Question: I have a datagridview in my winform. I fill it with sql query. I call the column names like that:

This is my sql query:
'''
SELECT SF.ID, SF.TARIH AS 'TARIH', M.AD AS 'MUSTERI ADI' FROM TABLE1 SF AND TABLE2 M
'''
These column names have Turkish and space characters as you see. When i try to filter datagridview, i use this code:
'''
(datagridview.DataSource as DataTable).DefaultView.RowFilter =
string.Format("'MUSTERI ADI' LIKE '%{0}%'", textbox.Text.ToUpper());
'''
It doesn't work. If i call the column name in sql query like that 'M.AD AS 'MAD'' and in code like that '"MAD LIKE '%{0}%'"' it works. But i need to call column name as ''MUSTERI ADI''. How can i do that? Thx for any help.
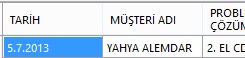
Answer: At last i found it. The filtering is similar to work with sql queries. If there is space characters only need to add '[' and ']' characters to column name. In my case, this works perfectly:
'''
(datagridview.DataSource as DataTable).DefaultView.RowFilter =
string.Format("[MUSTERI ADI] LIKE '%{0}%'", textbox.Text.ToUpper());
'''